Question: Say I have a SSRS 2008 report whose layout is something like the image below.

Would it be possible to implement a solution that would allow the users to expand \ collapse sections of the report (Report 1, Report 2 etc) when clicking +/- as you can when using a grouped tablix?
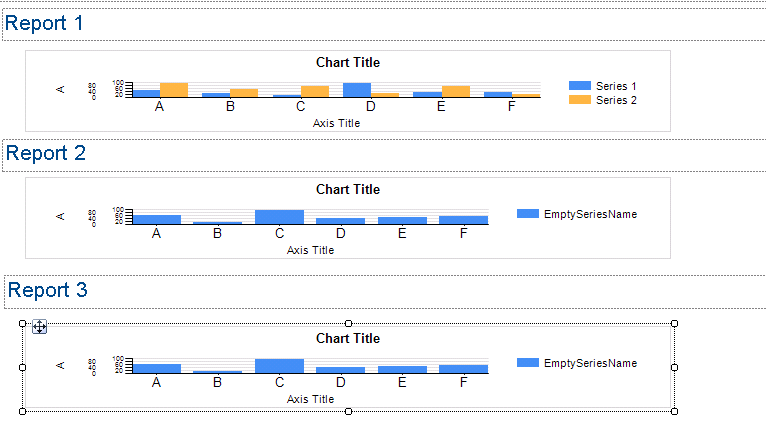
Answer: OK figured out how to do it.
I placed both the title and the report into a rectangle, but thats not really required, and set the <URL> property of the chart to the title text box.
This then gave me the expand / collapse functionality I required. The +/- does seem backwards from what I expected.

To control the toggle state look at the <URL> on the title textbox